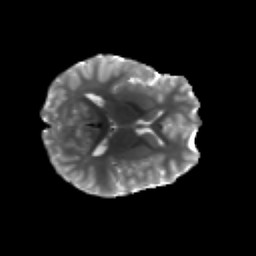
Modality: T2w
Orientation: axial
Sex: female
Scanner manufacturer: siemens
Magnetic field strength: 3 T
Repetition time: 5 s
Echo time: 0.071 s